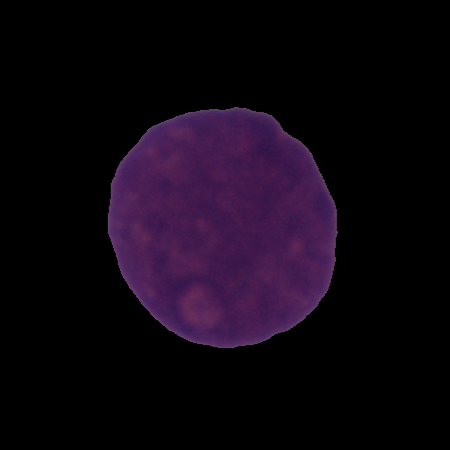
Label: cancer